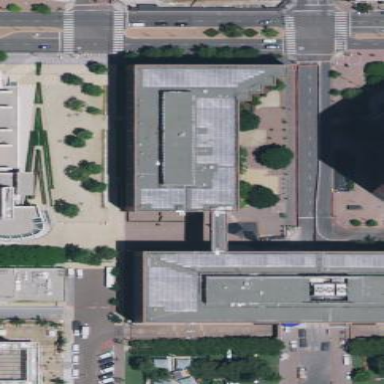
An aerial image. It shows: Office building serving as courthouse.